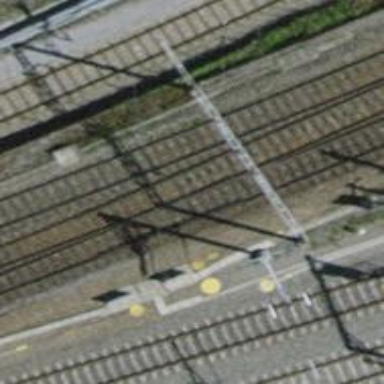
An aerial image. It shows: Siding railway track with electrified contact line.